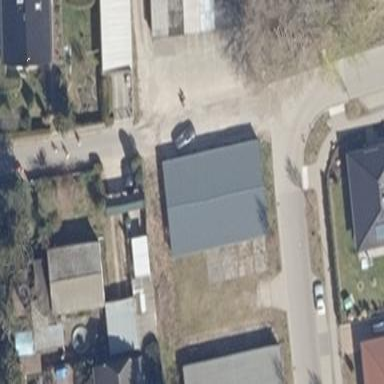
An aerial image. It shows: Garage building.